Question: I am working on my 'pyqt5' with 'qml' application and would like to add a map grid to my map. But I kind of have no idea where to start. So is it even possible to make one and if yes is there a small example or something similiar for me to look into to get started? This would be my 'map.qml'.
'''
import QtQuick 2.0
import QtQuick.Controls 2.2
import QtQuick.Window 2.0
import QtLocation 5.9
import QtPositioning 5.5
Item {
id: myItem
Plugin {
id: mapPlugin
name: "mapboxgl"
}
Map {
id: map
objectName: "mapboxgl"
property double lat: 47.368649
property double lon: 8.<PHONE>
visible: true
anchors.fill: parent
plugin: mapPlugin
center {
latitude: lat
longitude: lon
}
zoomLevel: 14
ListView {
height: 1
model: map
delegate: Text {
text: "Latitude: " + (center.latitude).toFixed(3) + " Longitude: " + (center.longitude).toFixed(3)
}
}
MouseArea{
id: mouseArea
property var positionRoot: map.toCoordinate(Qt.point(mouseX, mouseY))
anchors.fill: parent
onClicked: {
var component = Qt.createComponent("addAttribute.qml")
if (component.status === Component.Ready) {
var dialog = component.createObject(parent,{popupType: 1})
dialog.sqlPosition = positionRoot
dialog.show()
}
}
}
MapQuickItem {
id: marker
objectName: "marker"
visible: false
anchorPoint.x: 0.5 * image.width
anchorPoint.y: image.height
sourceItem: Image {
id: image
source: "icons/markerIcon.png"
MouseArea{
anchors.fill: parent
onClicked: {
ToolTip.timeout = 2000
ToolTip.visible = true
ToolTip.text = qsTr("Coordinates: %1, %2").arg(marker.coordinate.latitude).arg(marker.coordinate.longitude)
}
}
}
}
MapItemView {
model: markerModel
delegate: MapQuickItem{
anchorPoint: Qt.point(2.5, 2.5)
coordinate: QtPositioning.coordinate(markerPosition.x, markerPosition.y)
zoomLevel: 0
sourceItem: Column{
Image {
id: imag
source: "icons/markerIcon.png"
MouseArea{
anchors.fill: parent
onClicked: {
ToolTip.timeout = 2000
ToolTip.visible = true
ToolTip.text = qsTr("Coordinates: %1, %2".arg(markerPosition.x).arg(markerPosition.y))
}
}
}
Text {
text: markerTitle
font.bold: true
}
}
}
}
MapParameter {
type: "source"
property var name: "coordinates"
property var sourceType: "geojson"
property var data: '{ "type": "FeatureCollection", "features": [{ "type": "Feature", "properties": {}, "geometry": { "type": "LineString", "coordinates": [[ 8.541484, 47.366850 ], [8.542171, 47.370018],[8.545561, 47.369233]]}}]}'
}
MapParameter {
type: "layer"
property var name: "layer"
property var layerType: "line"
property var source: "coordinates"
property var before: "road-label-small"
}
MapParameter {
objectName: "paint"
type: "paint"
property var layer: "layer"
property var lineColor: "black"
property var lineWidth: 8.0
}
MapParameter {
type: "layout"
property var layer: "layer"
property var lineJoin: "round"
property var lineCap: "round"
}
}
}
'''
The grid could look like this.

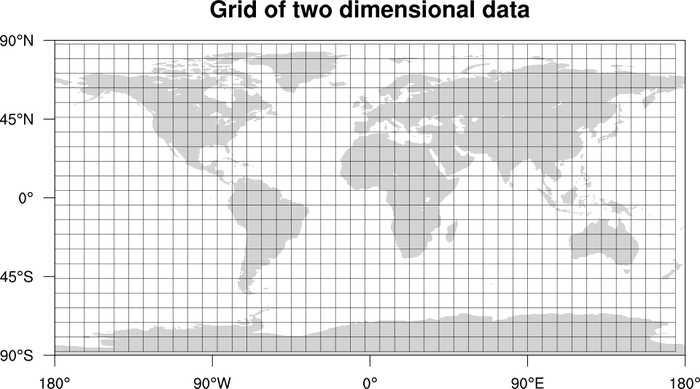
Answer: To draw the grid, use <URL> as shown below
'''
import QtQuick 2.0
import QtQuick.Window 2.0
import QtLocation 5.5
import QtPositioning 5.5
Window {
visible: true
title: "Python OSM"
width: 640
height: 480
Map {
id: map
anchors.fill: parent
plugin: Plugin {
name: "osm"
}
center: QtPositioning.coordinate(-12.0464, -77.0428)
zoomLevel: 14
}
Canvas {
id: root
anchors.fill : parent
property int wgrid: 20
onPaint: {
var ctx = getContext("2d")
ctx.lineWidth = 1
ctx.strokeStyle = "black"
ctx.beginPath()
var nrows = height/wgrid;
for(var i=0; i < nrows+1; i++){
ctx.moveTo(0, wgrid*i);
ctx.lineTo(width, wgrid*i);
}
var ncols = width/wgrid
for(var j=0; j < ncols+1; j++){
ctx.moveTo(wgrid*j, 0);
ctx.lineTo(wgrid*j, height);
}
ctx.closePath()
ctx.stroke()
}
}
}
'''
<URL>